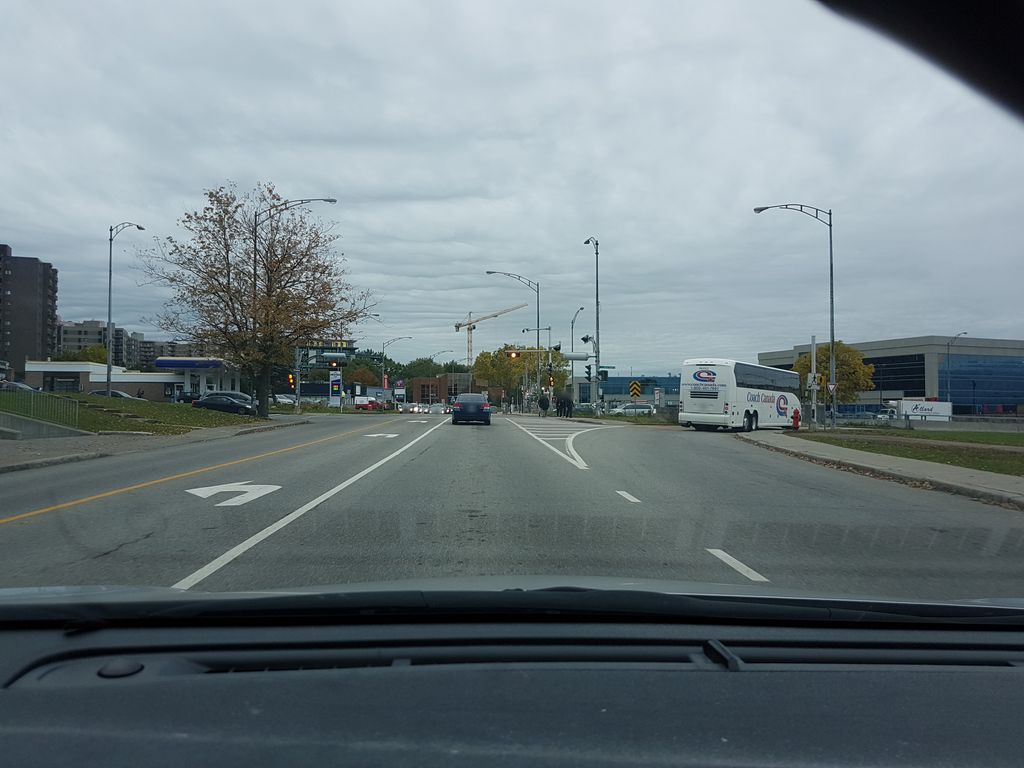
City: quebec_city